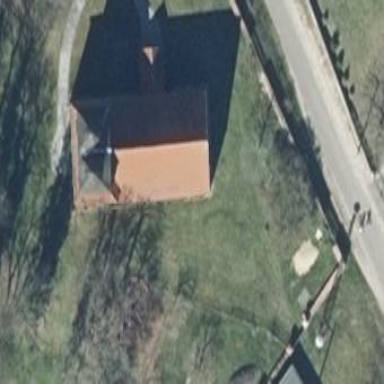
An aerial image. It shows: Church which is place of worship.